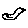
Label: bird